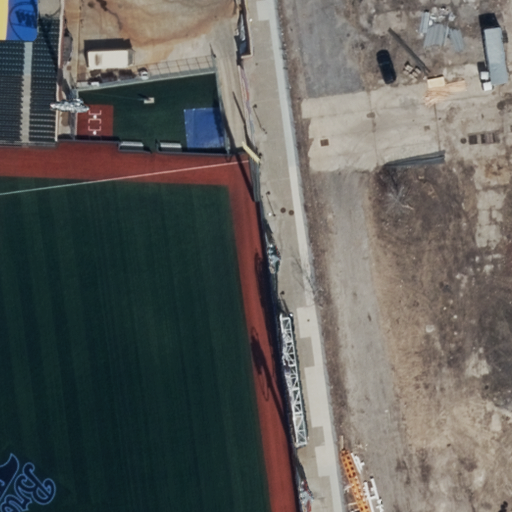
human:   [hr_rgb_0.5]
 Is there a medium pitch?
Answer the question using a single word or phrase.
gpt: no

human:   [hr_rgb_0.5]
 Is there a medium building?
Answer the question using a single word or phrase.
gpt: yes

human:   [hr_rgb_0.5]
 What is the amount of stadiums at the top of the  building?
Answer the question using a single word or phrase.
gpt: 0

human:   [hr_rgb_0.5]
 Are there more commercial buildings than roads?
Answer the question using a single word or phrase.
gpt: no

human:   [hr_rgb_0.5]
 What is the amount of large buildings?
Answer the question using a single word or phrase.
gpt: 0

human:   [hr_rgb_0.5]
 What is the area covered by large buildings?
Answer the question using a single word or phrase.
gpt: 0m2

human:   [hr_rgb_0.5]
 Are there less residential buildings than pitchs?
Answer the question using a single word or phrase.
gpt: no

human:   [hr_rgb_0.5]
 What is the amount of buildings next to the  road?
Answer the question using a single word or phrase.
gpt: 1

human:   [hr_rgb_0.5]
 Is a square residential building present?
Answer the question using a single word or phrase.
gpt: no

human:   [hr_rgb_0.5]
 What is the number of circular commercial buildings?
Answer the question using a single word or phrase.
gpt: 0

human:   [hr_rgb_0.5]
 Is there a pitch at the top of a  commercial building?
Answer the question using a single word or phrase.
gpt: no

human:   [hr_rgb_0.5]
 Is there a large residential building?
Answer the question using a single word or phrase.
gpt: no

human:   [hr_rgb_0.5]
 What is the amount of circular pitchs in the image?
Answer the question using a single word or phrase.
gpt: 0

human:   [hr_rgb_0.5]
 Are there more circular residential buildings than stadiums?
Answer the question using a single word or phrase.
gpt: no

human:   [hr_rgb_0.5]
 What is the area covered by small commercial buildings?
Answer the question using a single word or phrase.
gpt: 0m2

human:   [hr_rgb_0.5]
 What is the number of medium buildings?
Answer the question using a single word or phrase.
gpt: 1

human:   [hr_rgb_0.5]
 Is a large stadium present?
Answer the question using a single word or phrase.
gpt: no

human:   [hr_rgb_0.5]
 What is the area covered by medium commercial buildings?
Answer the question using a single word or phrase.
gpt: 0m2

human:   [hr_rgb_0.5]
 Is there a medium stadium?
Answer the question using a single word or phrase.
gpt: yes

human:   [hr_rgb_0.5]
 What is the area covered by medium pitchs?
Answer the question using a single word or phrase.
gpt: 0m2

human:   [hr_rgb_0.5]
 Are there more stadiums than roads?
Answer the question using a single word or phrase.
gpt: no

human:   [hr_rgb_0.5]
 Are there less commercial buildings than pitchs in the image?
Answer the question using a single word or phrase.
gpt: yes

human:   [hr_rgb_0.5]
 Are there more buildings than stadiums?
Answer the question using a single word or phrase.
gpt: no

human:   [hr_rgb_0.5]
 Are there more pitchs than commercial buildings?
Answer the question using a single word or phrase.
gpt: yes

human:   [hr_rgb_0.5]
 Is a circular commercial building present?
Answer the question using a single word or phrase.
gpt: no

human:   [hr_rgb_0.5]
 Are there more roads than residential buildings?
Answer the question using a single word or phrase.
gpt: no

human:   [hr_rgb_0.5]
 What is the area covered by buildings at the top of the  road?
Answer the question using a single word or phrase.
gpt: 412m2

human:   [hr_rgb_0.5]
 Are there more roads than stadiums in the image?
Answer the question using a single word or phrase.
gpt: no

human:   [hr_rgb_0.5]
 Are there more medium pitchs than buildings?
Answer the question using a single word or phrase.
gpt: no

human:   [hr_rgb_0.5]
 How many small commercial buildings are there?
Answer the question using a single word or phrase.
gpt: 0

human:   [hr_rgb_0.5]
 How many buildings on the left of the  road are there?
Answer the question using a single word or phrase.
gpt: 1

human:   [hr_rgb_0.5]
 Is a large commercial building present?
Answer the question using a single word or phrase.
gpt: no

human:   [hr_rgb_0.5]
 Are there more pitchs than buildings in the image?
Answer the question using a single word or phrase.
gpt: no

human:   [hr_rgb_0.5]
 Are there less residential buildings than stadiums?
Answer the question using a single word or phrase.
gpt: no

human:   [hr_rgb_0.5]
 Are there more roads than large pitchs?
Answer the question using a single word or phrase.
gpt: no

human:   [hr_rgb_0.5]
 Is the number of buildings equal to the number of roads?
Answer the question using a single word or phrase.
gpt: yes